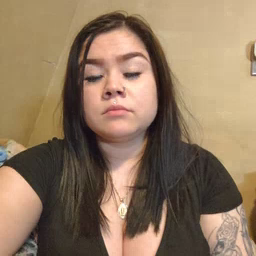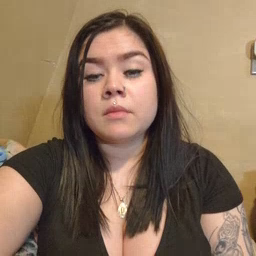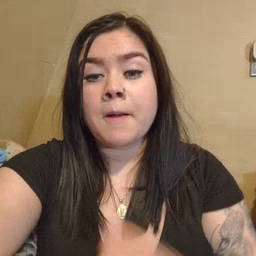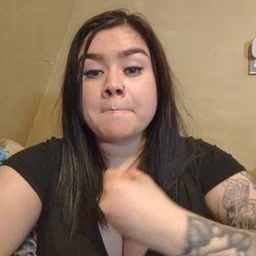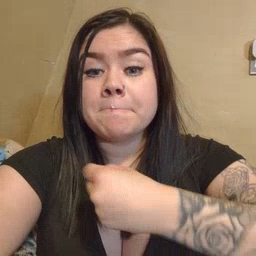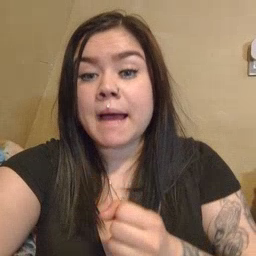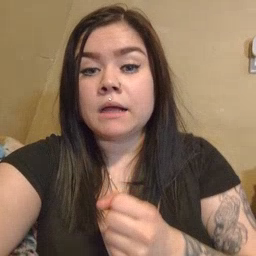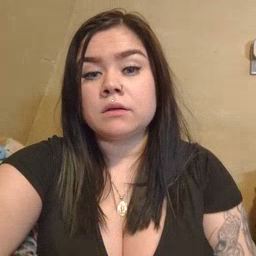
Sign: make